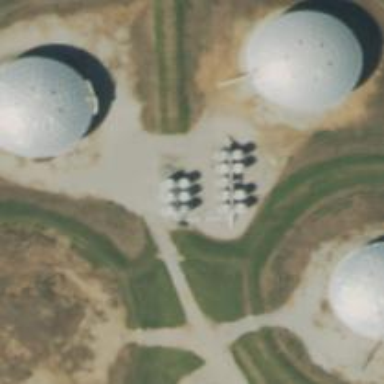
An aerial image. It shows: Storage tank with man-made structure.